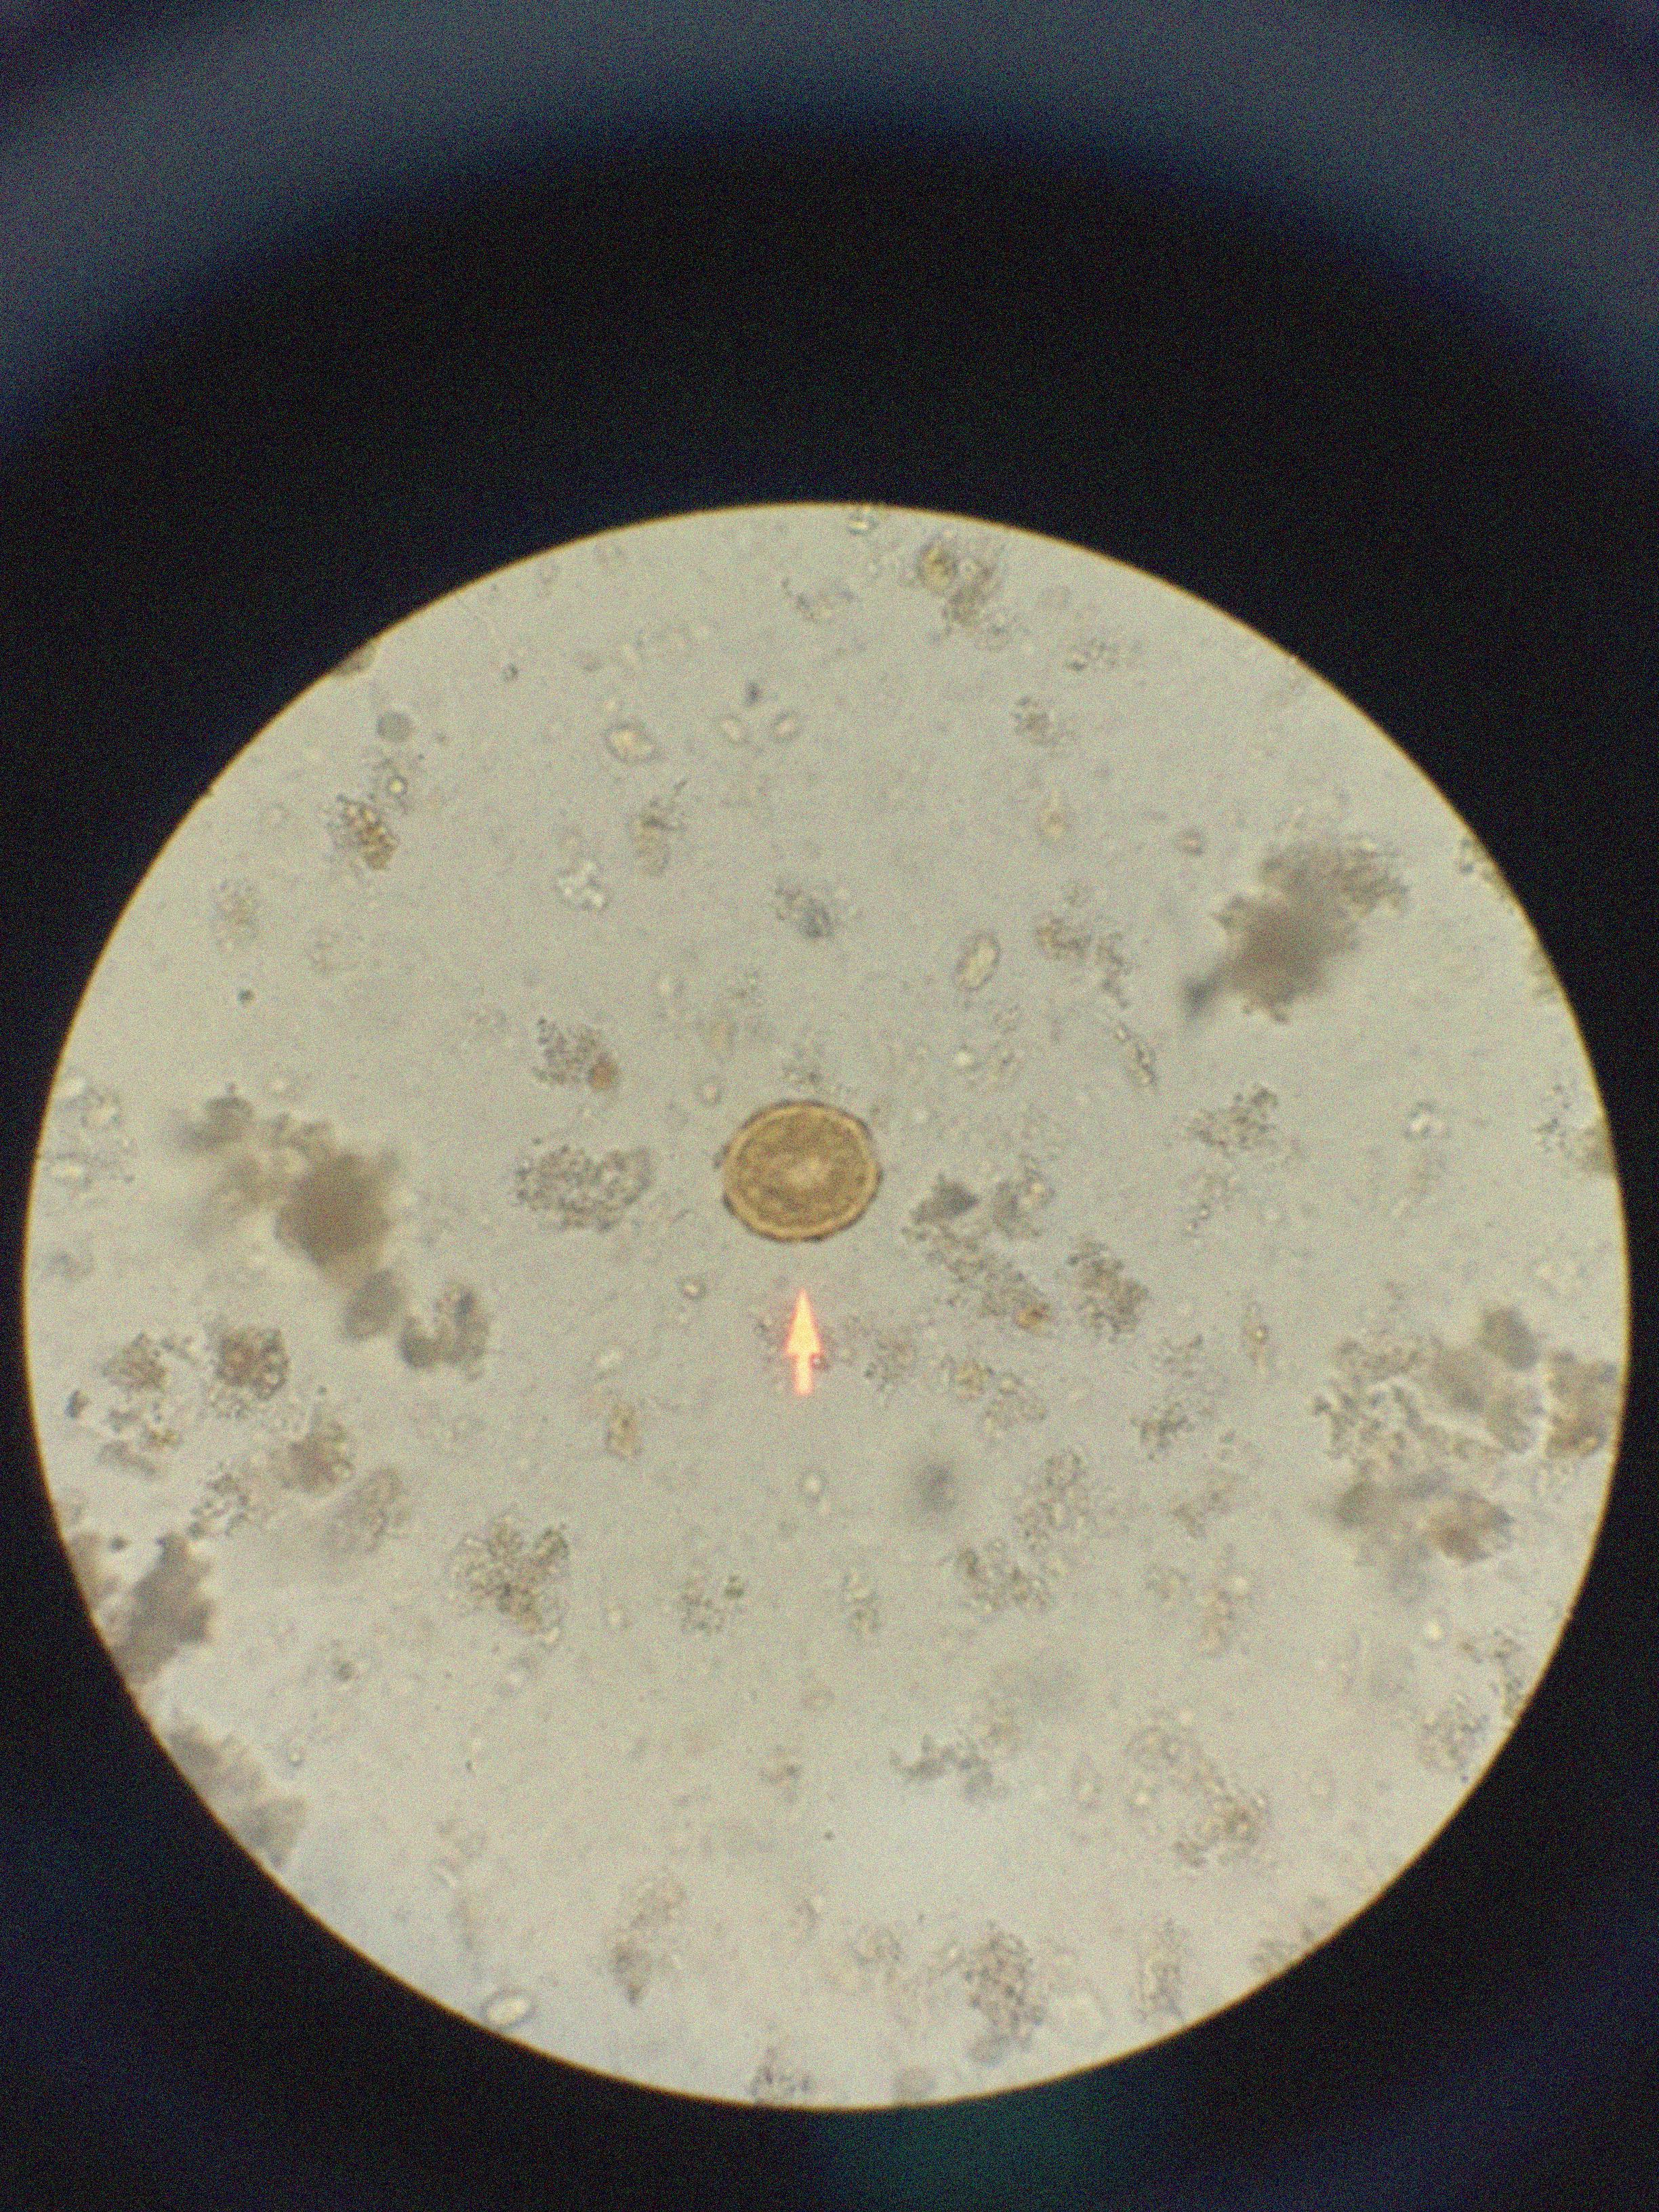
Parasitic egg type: Ascaris lumbricoides